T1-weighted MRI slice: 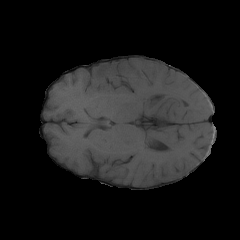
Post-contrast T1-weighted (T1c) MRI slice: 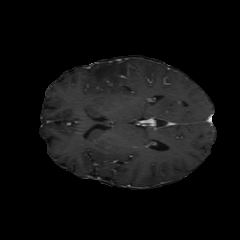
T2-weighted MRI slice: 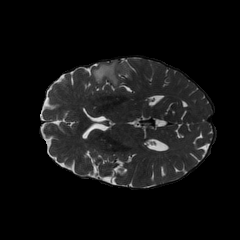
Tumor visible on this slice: yes